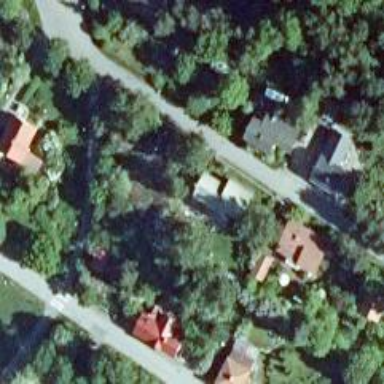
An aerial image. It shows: Suburb.